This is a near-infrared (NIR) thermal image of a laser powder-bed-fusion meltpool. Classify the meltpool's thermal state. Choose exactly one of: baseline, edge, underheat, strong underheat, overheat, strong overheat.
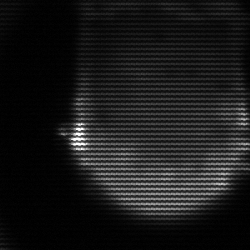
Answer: edge